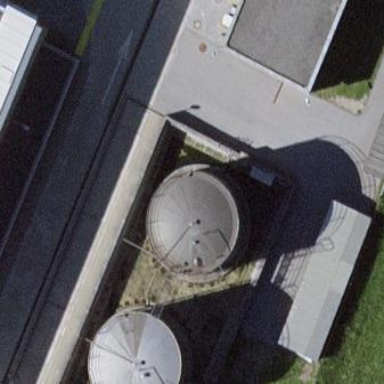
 typically used for storing grain or other materials."